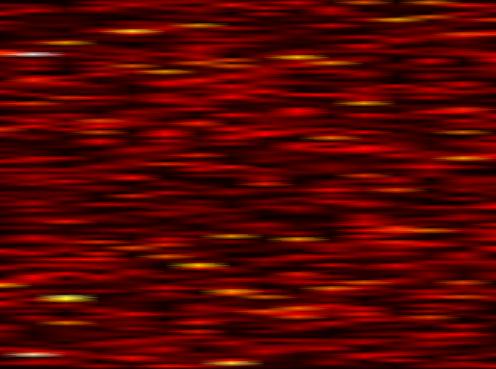
Label: FOFDM